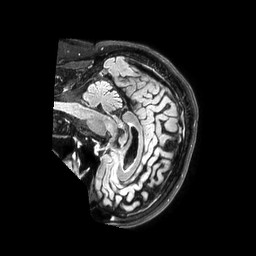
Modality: FLAIR
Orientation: sagittal
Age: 70
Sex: male
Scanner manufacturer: philips
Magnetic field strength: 3 T
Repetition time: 4.8 s
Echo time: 0.34 s